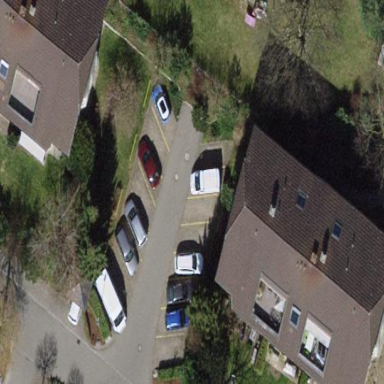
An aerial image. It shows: Image showing building with apartments.